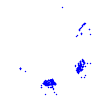
Particle: kaon